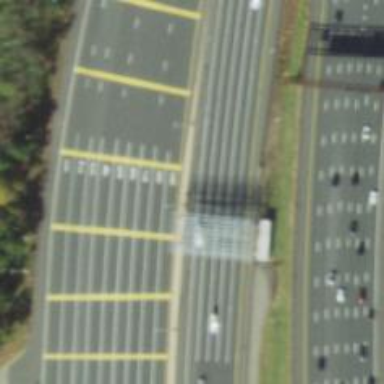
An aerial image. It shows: Toll gantry on the road.